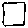
Label: square